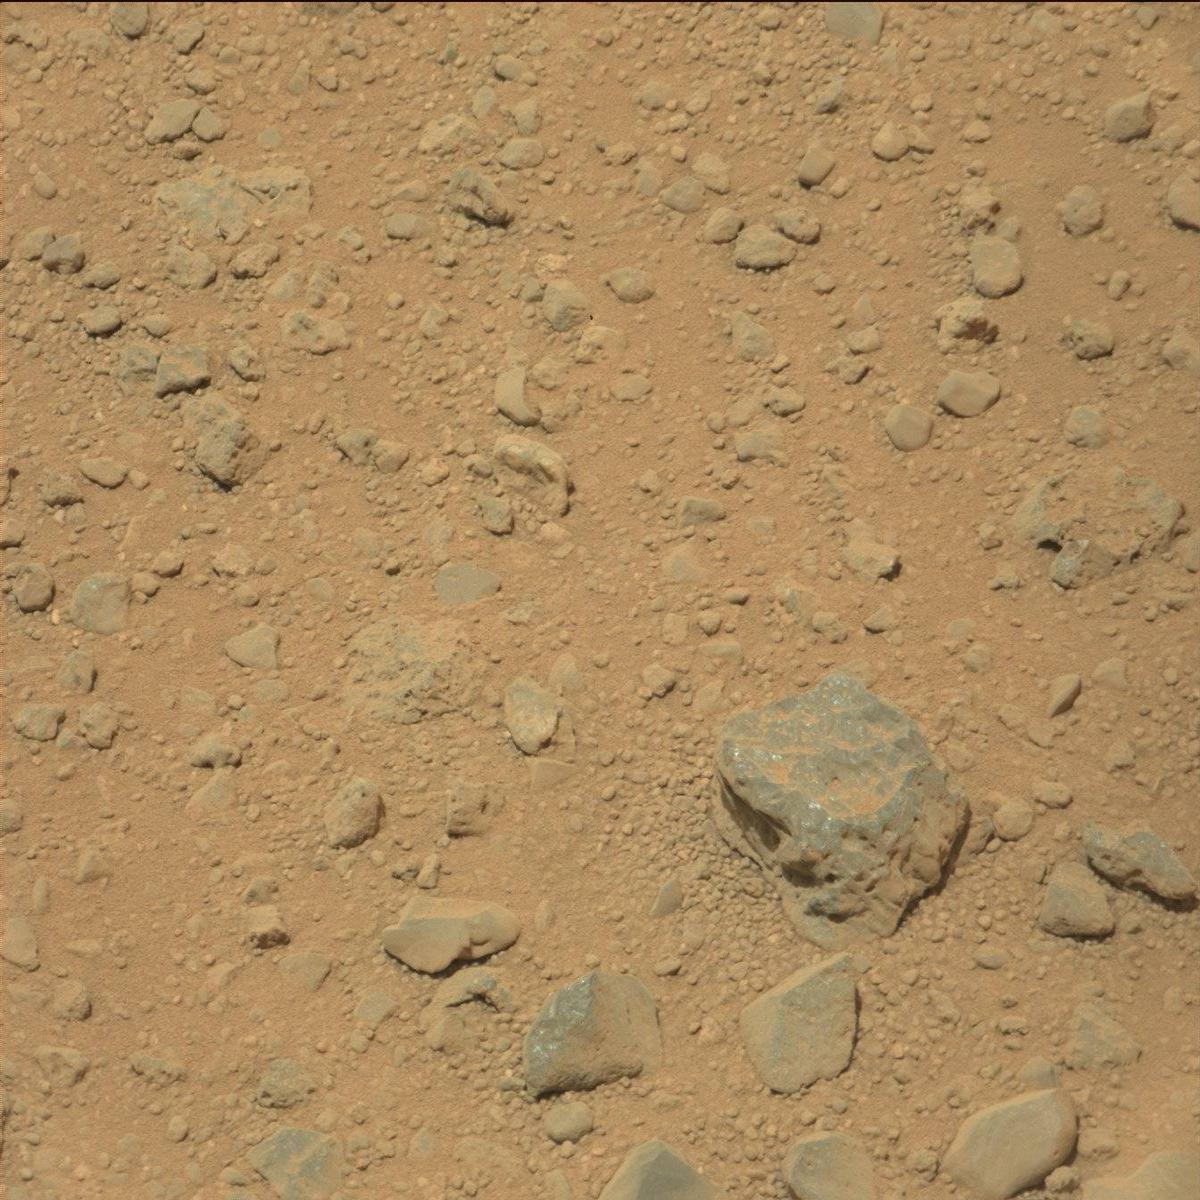
Terrain classes present: Bedrock, Rock, Sand / Soil